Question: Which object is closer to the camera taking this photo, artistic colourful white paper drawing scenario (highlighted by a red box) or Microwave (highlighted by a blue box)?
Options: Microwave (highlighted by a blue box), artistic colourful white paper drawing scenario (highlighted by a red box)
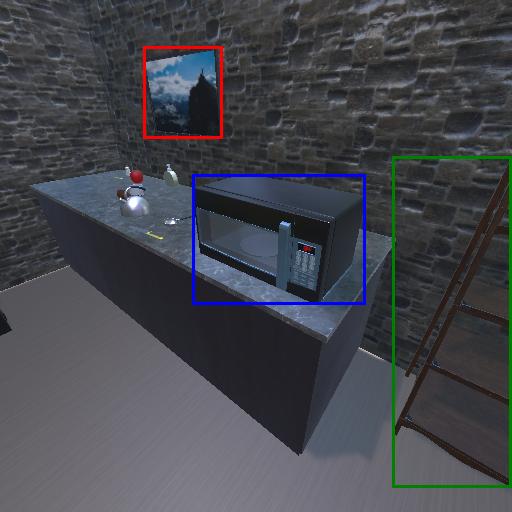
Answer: Microwave (highlighted by a blue box)